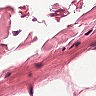
Metastatic tissue present: no